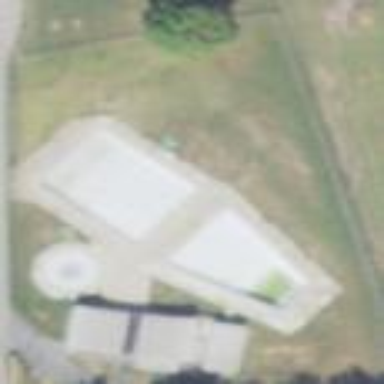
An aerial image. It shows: Sports centre dedicated to swimming activities.